Chest X-ray. View position: PA
Patient age: 51
Patient sex: M
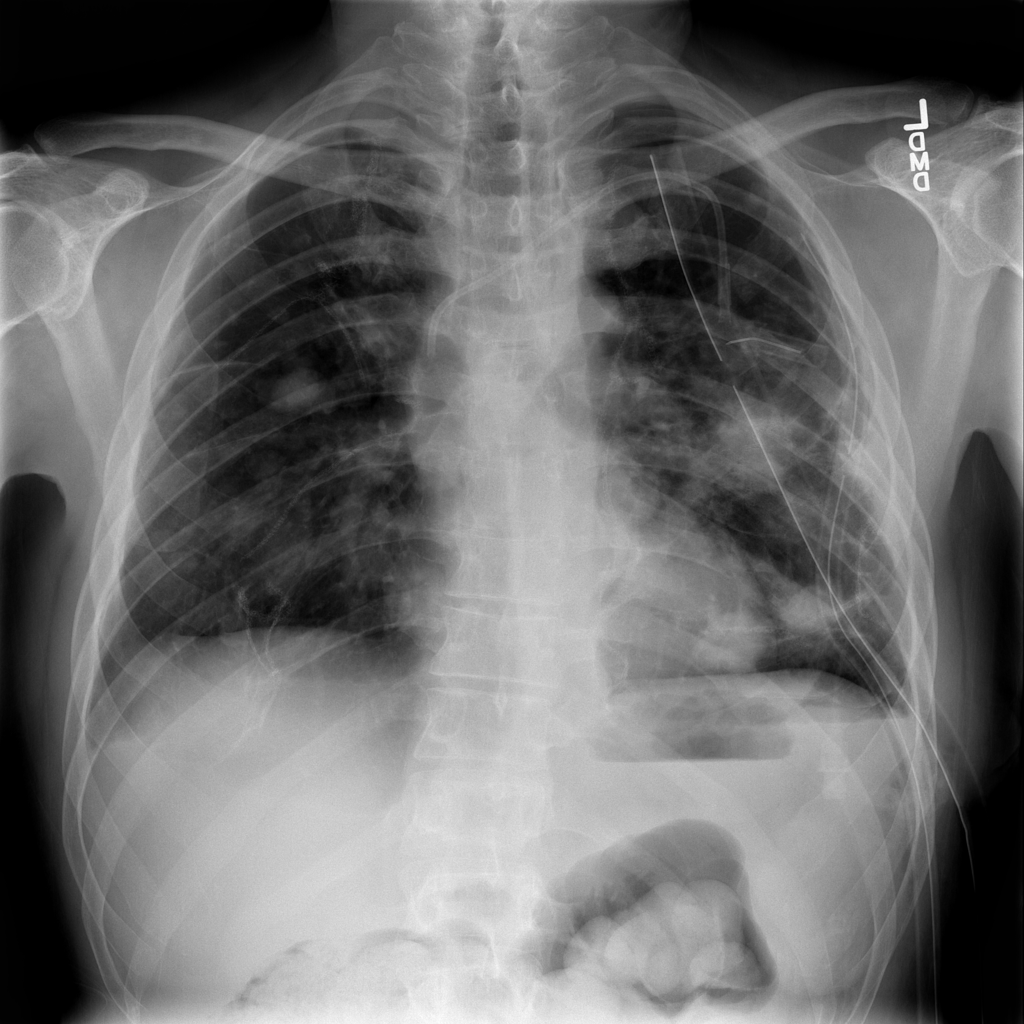
Finding: Pneumothorax